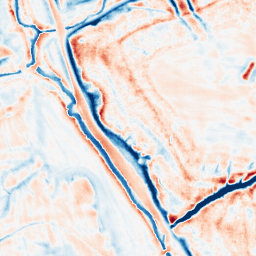
Category: edge_preserving
Decomposition family: bilateral
Decomposition parameters: d: 21
sigma_color: 50
sigma_space: 100
Upsampling method: sinc_blackman
Upsampling parameters: scale: 4
kernel_size: 8
Upsampling scale: 4